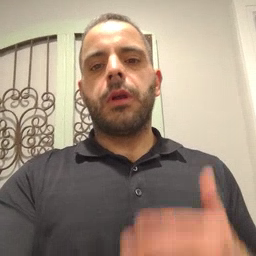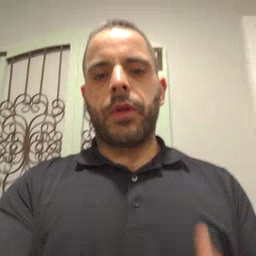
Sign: after